Field crop: maize
Growth stage: 2
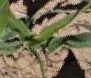
Species: maize